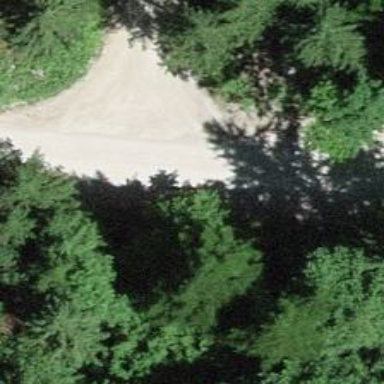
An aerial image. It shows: Unpaved unclassified road with grade1 tracktype.